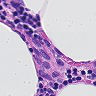
Metastatic tissue present: no